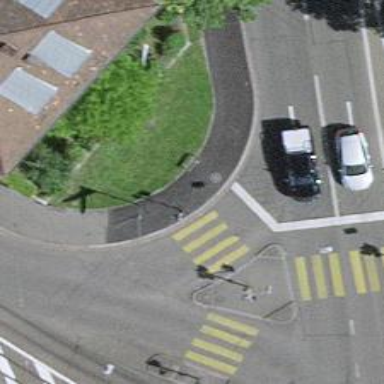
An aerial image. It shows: Crossing with traffic signals.